Question: i'm looking for some help in creating a faceted plot with angeled x-axis tick labels, which is probably best explained by the following example:
'''
require(ggplot2)
df <- data.frame(group=factor(c('sex','sex','race','race')), variable=c('Female','Male','White','African American'), value=1:4)
p <- ggplot(aes(x=variable, y=value), data=df)
p <- p + geom_line()
p <- p + facet_grid(. ~ group, scale="free")
p <- p + opts(axis.text.x=theme_text(angle=45,hjust=1,vjust=1))
ggsave(p, file='faceted.pdf', width=6, height=4)
'''
which produces this figure where the x-ticks on the right are misaligned:

it seems that the problem is introduced when using 'scale="free"' in the 'facet_grid' and is related to the varying tick label length.
any suggestions are greatly appreciated.
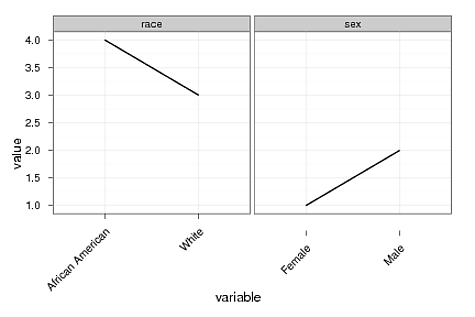
Answer: Looks like a bug: <URL> that has apparently been fixed in ggplot2 0.9 and later.
'''
> help(package='ggplot2')
Information on package 'ggplot2'
Description:
Package: ggplot2
Type: Package
Title: An implementation of the Grammar of Graphics
Version: 0.8.9
'''
(Too bad for me!)
Bug reproducible with:
'''
qplot(reorder(model, hwy), hwy, data=mpg) +
facet_grid(. ~ manufacturer, scales="free") +
opts(axis.text.x = theme_text(angle=90))
'''